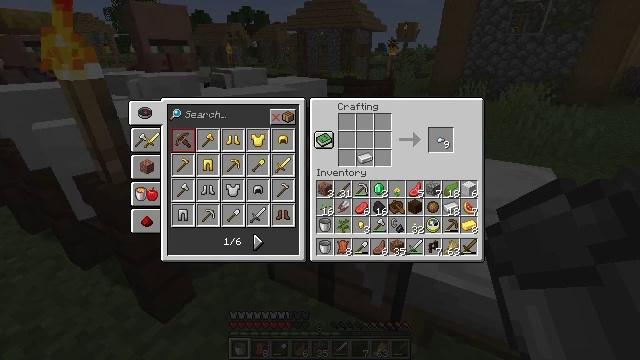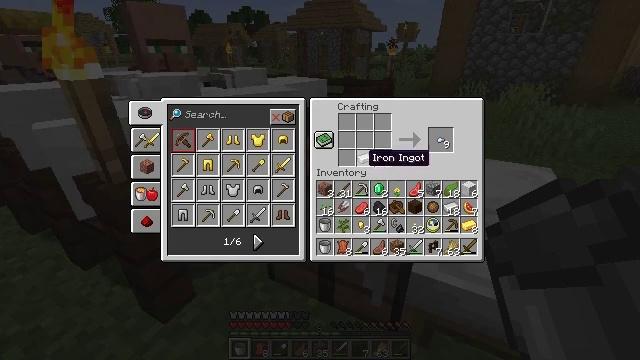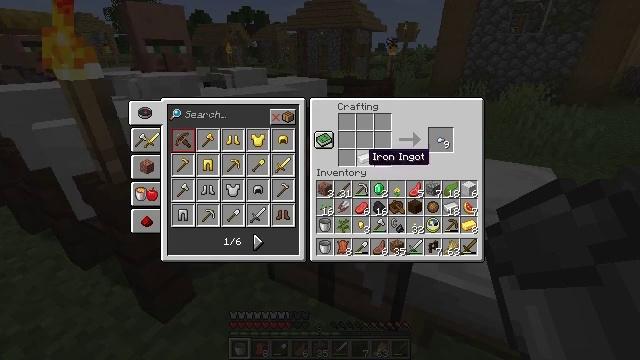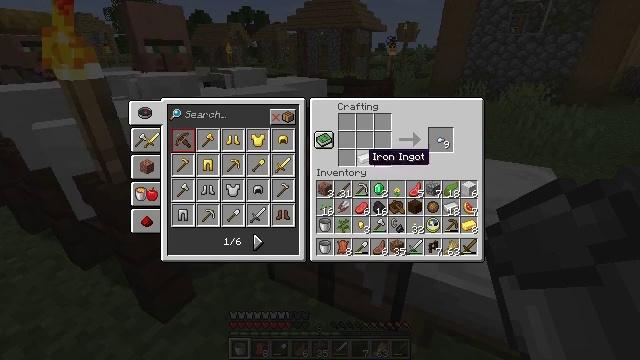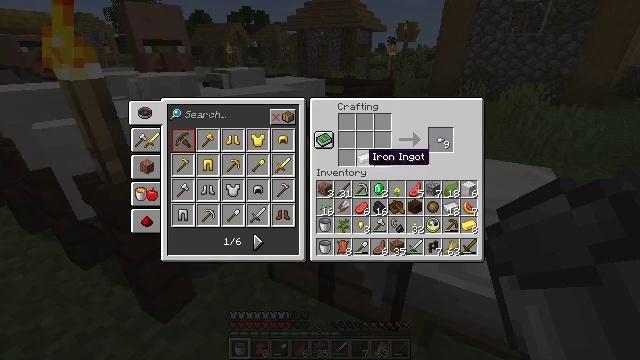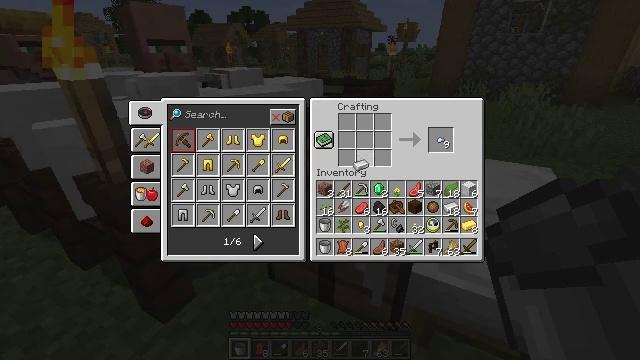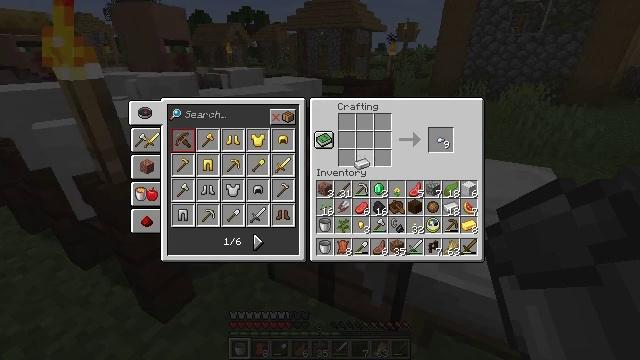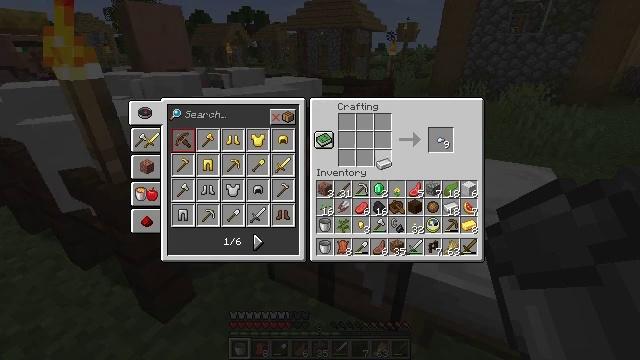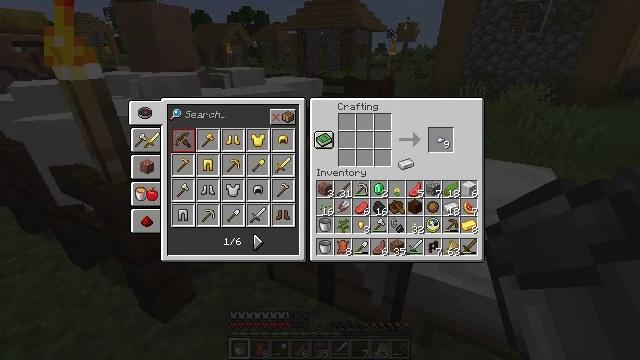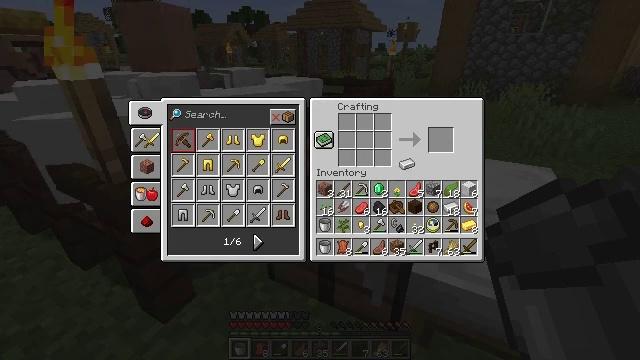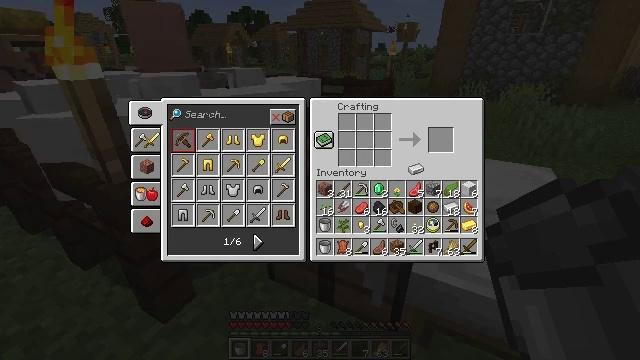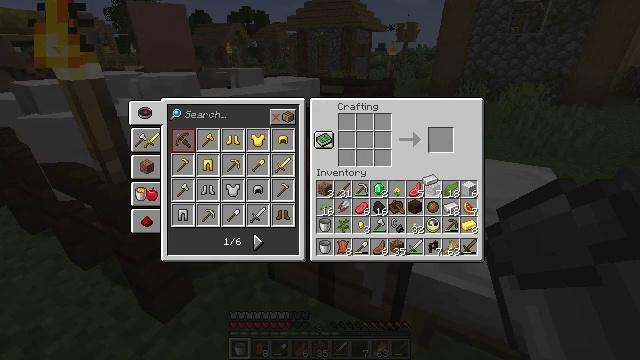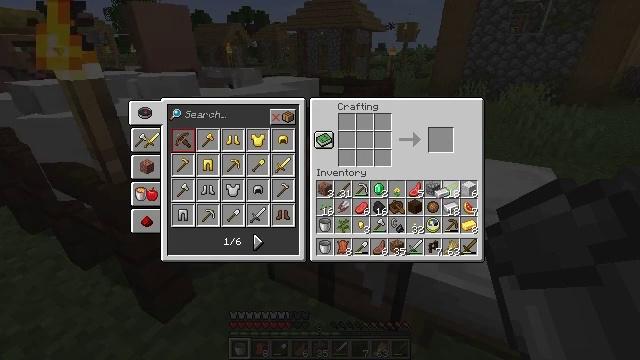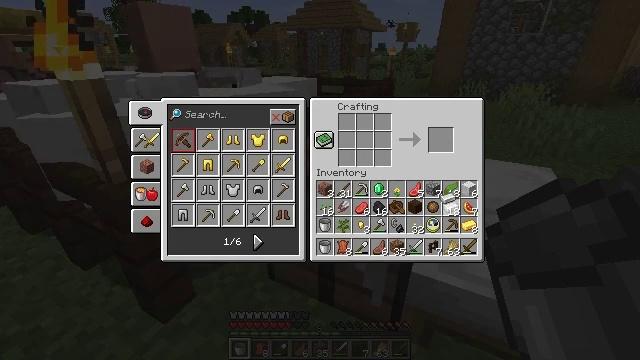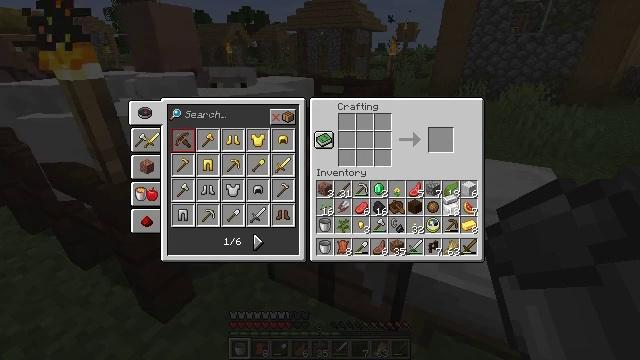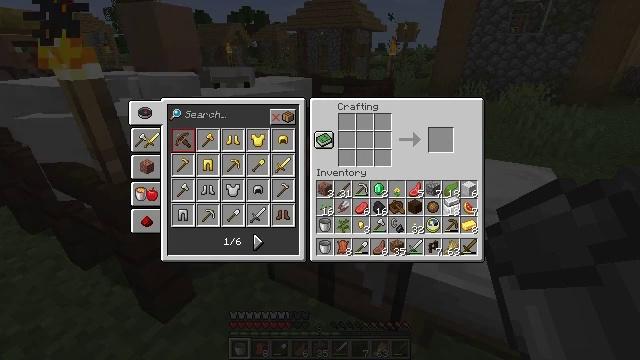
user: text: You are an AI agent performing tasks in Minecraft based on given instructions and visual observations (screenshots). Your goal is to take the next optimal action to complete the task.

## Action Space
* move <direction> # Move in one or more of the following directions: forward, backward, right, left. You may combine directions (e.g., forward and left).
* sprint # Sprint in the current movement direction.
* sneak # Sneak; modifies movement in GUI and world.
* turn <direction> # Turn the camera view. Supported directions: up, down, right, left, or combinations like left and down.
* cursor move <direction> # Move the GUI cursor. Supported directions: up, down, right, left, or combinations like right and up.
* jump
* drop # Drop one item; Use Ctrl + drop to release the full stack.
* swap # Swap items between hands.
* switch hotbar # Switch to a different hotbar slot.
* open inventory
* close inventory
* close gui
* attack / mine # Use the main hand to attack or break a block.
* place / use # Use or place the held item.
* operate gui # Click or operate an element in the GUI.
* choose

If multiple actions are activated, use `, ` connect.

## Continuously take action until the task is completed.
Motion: motion action
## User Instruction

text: Combine wool in the crafting grid to craft a white carpet.
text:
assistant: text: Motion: no_op
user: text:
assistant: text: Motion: no_op
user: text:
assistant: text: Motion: no_op
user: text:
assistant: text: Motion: no_op
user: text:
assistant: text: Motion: attack / mine
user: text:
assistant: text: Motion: attack / mine
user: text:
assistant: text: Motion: turn right
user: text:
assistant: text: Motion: turn right
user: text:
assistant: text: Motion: no_op
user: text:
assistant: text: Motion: turn right
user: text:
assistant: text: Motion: turn right and down
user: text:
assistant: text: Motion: turn right and down
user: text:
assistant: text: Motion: no_op
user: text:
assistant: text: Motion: no_op
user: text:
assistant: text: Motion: no_op
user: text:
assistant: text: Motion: no_op
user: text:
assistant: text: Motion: no_op
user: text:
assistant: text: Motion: no_op
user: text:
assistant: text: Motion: attack / mine
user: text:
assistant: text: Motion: attack / mine
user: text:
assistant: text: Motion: attack / mine
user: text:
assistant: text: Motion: no_op
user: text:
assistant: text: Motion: no_op
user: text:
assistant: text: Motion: no_op
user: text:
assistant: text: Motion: no_op
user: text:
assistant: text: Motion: no_op
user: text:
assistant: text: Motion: no_op
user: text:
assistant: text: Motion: no_op
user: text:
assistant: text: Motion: no_op
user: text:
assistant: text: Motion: no_op